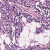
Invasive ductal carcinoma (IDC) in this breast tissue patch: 1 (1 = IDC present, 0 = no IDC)